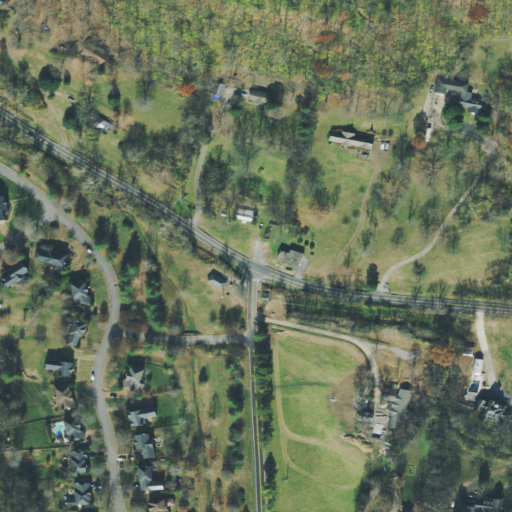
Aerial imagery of valley in Tennessee named Reed Hollow containing open development, pasture, deciduous forest, low intensity development, mixed forest, and medium intensity development